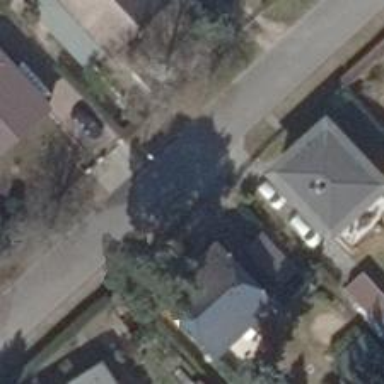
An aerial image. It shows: Driveway.